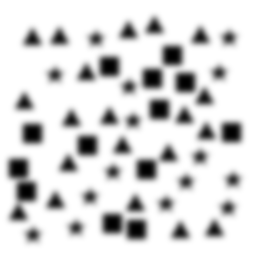
Squares: 13
Triangles: 20
Stars: 15
Total shapes: 48